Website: lowes
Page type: billing-address
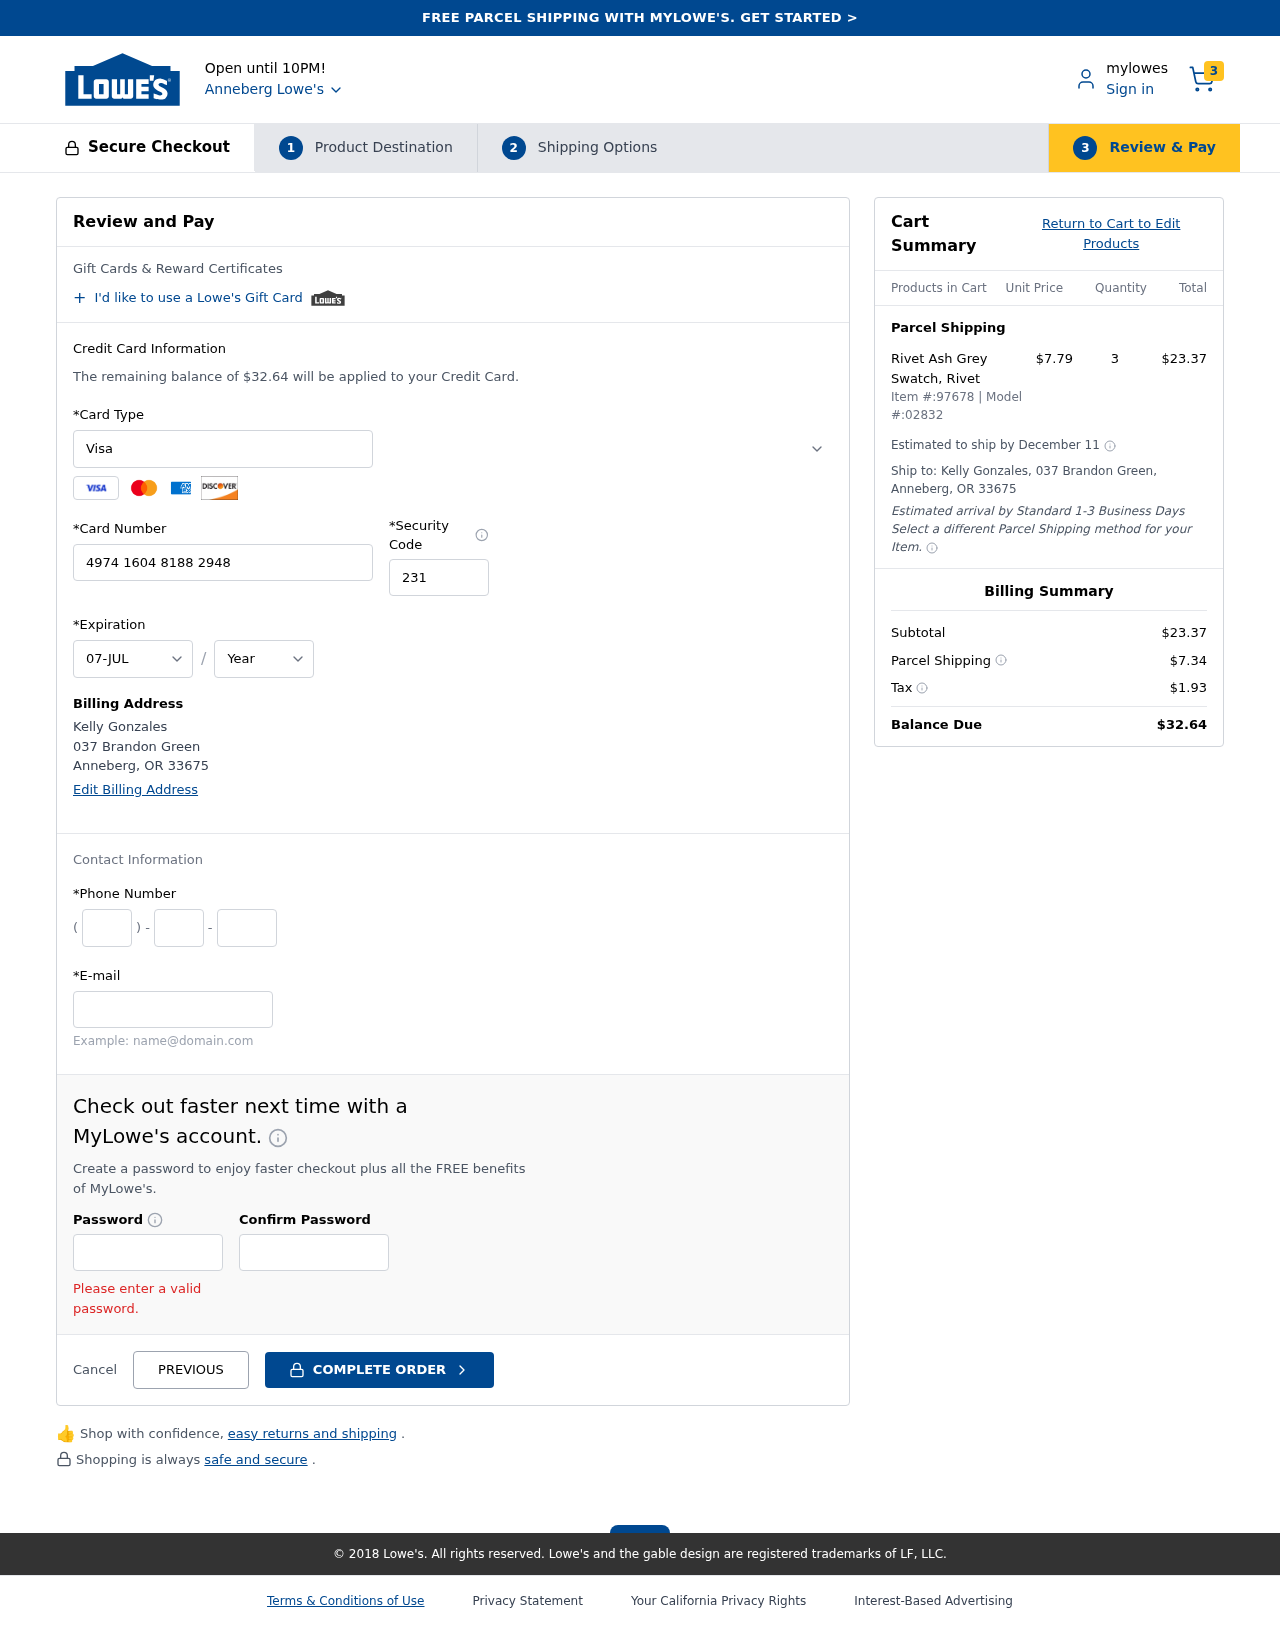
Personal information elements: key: PII_CARD_CVV
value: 231
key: PII_CARD_EXPIRY_MONTH
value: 07
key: PII_CARD_EXPIRY_YEAR
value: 29
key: PII_CARD_NUMBER
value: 4974 1604 8188 2948
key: PII_CARD_TYPE
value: Visa
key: PII_CITY
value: Anneberg
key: PII_CITY_STATE_ZIP
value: Anneberg, OR 33675
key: PII_EMAIL
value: kelly.gonzales@yahoo.com
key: PII_FULLNAME
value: Kelly Gonzales
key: PII_PHONE_AREA
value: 200
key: PII_PHONE_PREFIX
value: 451
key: PII_PHONE_SUFFIX
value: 3125
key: PII_STREET
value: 037 Brandon Green
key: PII_FULLNAME2
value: Kelly Gonzales
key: PII_STATE_ABBR
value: OR
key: PII_POSTCODE
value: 33675
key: PII_POSTCODE_FULL
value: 33675
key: PII_CITY_STATE
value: Anneberg, OR
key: PII_STATE_ABBR2
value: OR
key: PII_POSTCODE_NUMERIC
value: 33675
Product elements: key: PRODUCT1_NAME
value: Rivet Ash Grey Swatch, Rivet
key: PRODUCT1_PRICE
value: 7.79
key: PRODUCT1_QUANTITY
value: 3
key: PRODUCT_ITEM_NUMBER
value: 97678
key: PRODUCT_MODEL_NUMBER
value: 02832
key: PRODUCT1_LINE_TOTAL
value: $23.37
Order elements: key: ORDER_NUM_ITEMS
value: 3
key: ORDER_TOTAL
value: $32.64
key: ORDER_SHIPPING_DATE
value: December 11
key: ORDER_SUBTOTAL
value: $23.37
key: ORDER_SHIPPING_COST
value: $7.34
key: ORDER_TAX
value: $1.93